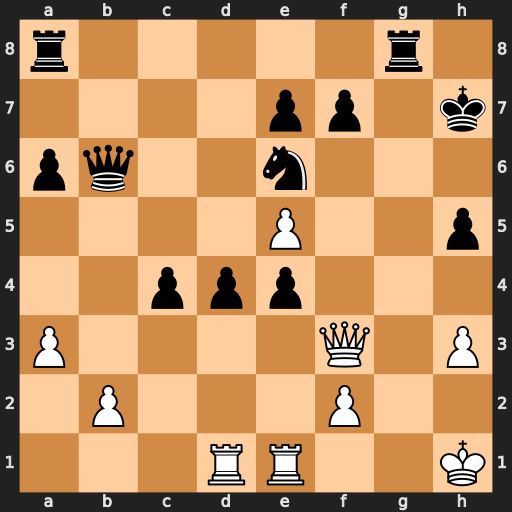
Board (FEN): r5r1/4pp1k/pq2n3/4P2p/2ppp3/P4Q1P/1P3P2/3RR2K
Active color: w
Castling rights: -
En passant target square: -
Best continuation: Qxh5+ Kg7 Rg1+